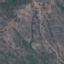
Label: HerbaceousVegetation